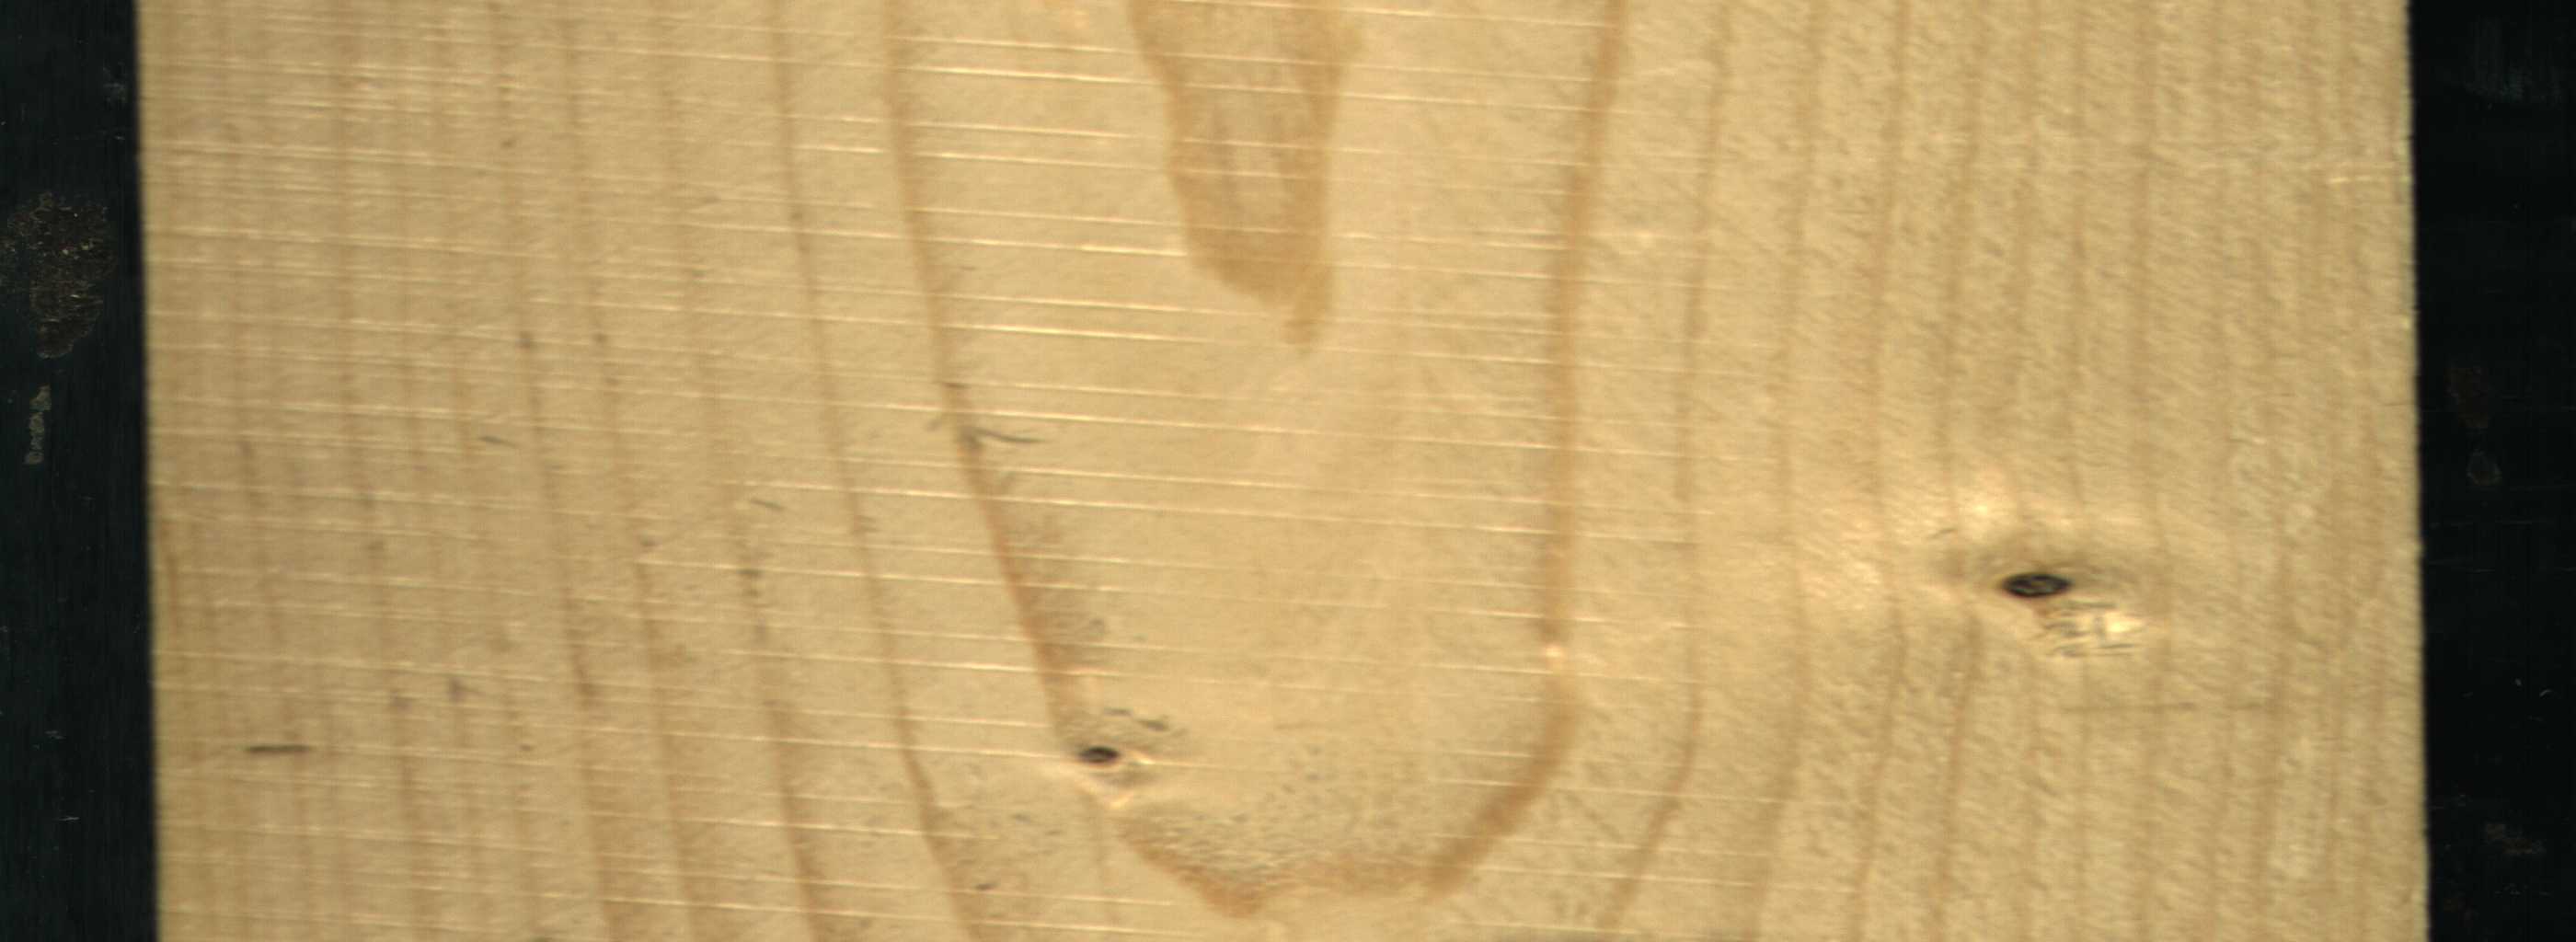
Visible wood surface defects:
Dead_Knot
Live_Knot